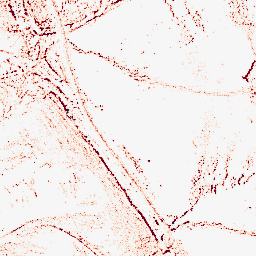
Category: morphological
Decomposition family: morphological_square
Decomposition parameters: operation: opening
size: 3
Upsampling method: lanczos
Upsampling parameters: scale: 4
Upsampling scale: 4